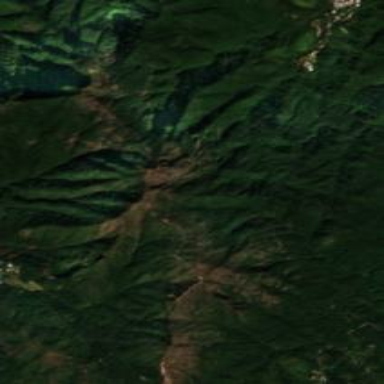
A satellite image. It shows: Majestic peak in the wilderness.